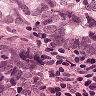
Metastatic tissue present: yes